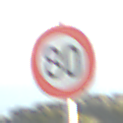
Verkehrszeichen: Geschwindigkeit80
Umgebung: Outdoor, Nature
Tageszeit: SunriseSunset
Wetter: PartlyCloudy
Licht: Natural
Jahreszeit: NotSpecified
Kontrast: HighContrast